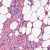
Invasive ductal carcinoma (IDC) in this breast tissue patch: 1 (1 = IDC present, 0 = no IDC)